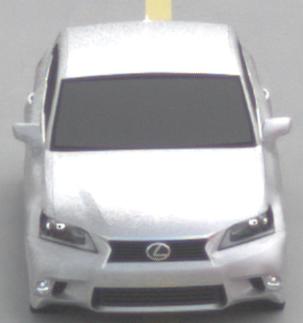
Make: Lexus
Model: GS 250
Detailed model: GS (L10)
Model produced from: 2012/06
Model produced until: 2013/12
Doors: 4
Color: white
Road condition: dry road
Daytime: morning or afternoon
Contrast: low contrast